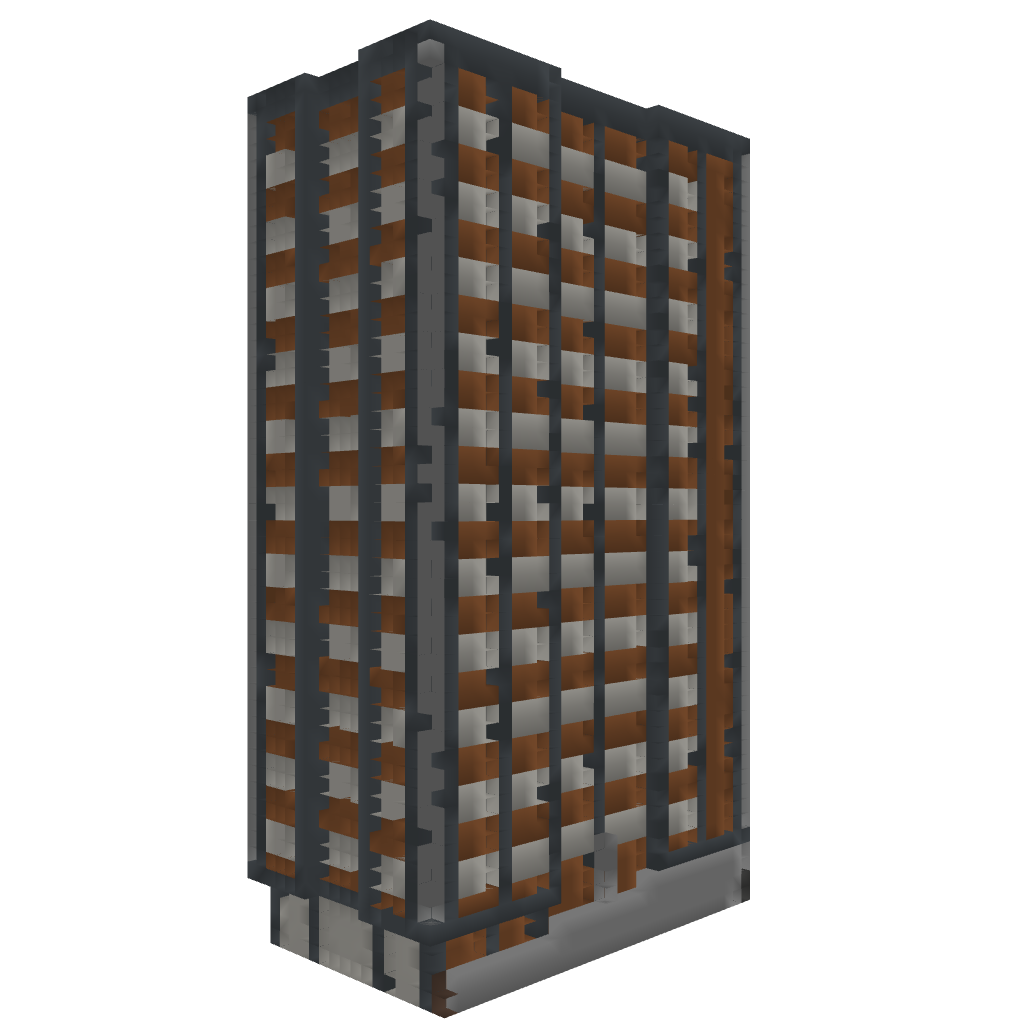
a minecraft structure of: BankHQ